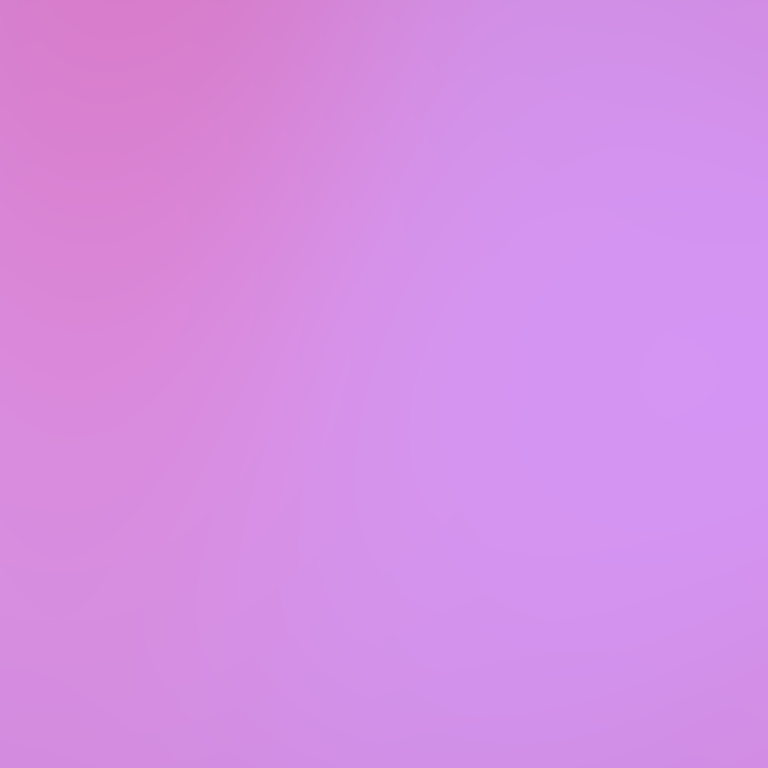
Abstract light effect, smooth gradient from soft pink to light purple, calm atmosphere, diffuse light, no room, no furniture, no objects.